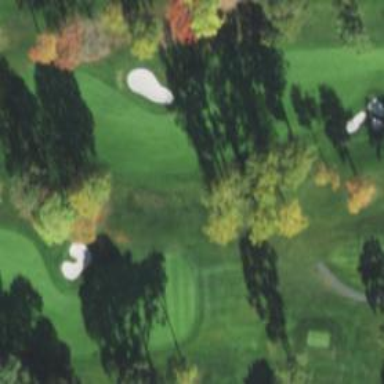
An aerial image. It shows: Golf hole.